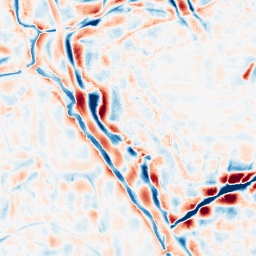
Category: wavelet
Decomposition family: wavelet_biorthogonal
Decomposition parameters: wavelet: bior4.4
level: 4
Upsampling method: sinc_blackman
Upsampling parameters: scale: 2
kernel_size: 16
Upsampling scale: 2